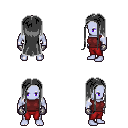
a pixel art fantasy rpg character, male body template, dark elf, purple skin, maroon sleeveless shirt, red pants, gray extra-long hairstyle, metal gloves, four views (front, back, left, right), 2x2 character sprite sheet, small pixel art, hard edges, no anti-aliasing